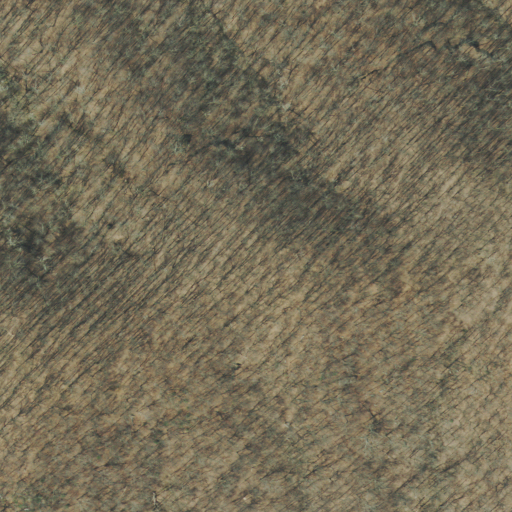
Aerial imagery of mountain in Tennessee named Little Fork Mountain containing deciduous forest and mixed forest